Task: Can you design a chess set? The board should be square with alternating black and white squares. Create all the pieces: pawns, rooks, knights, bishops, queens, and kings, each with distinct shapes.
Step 2967:
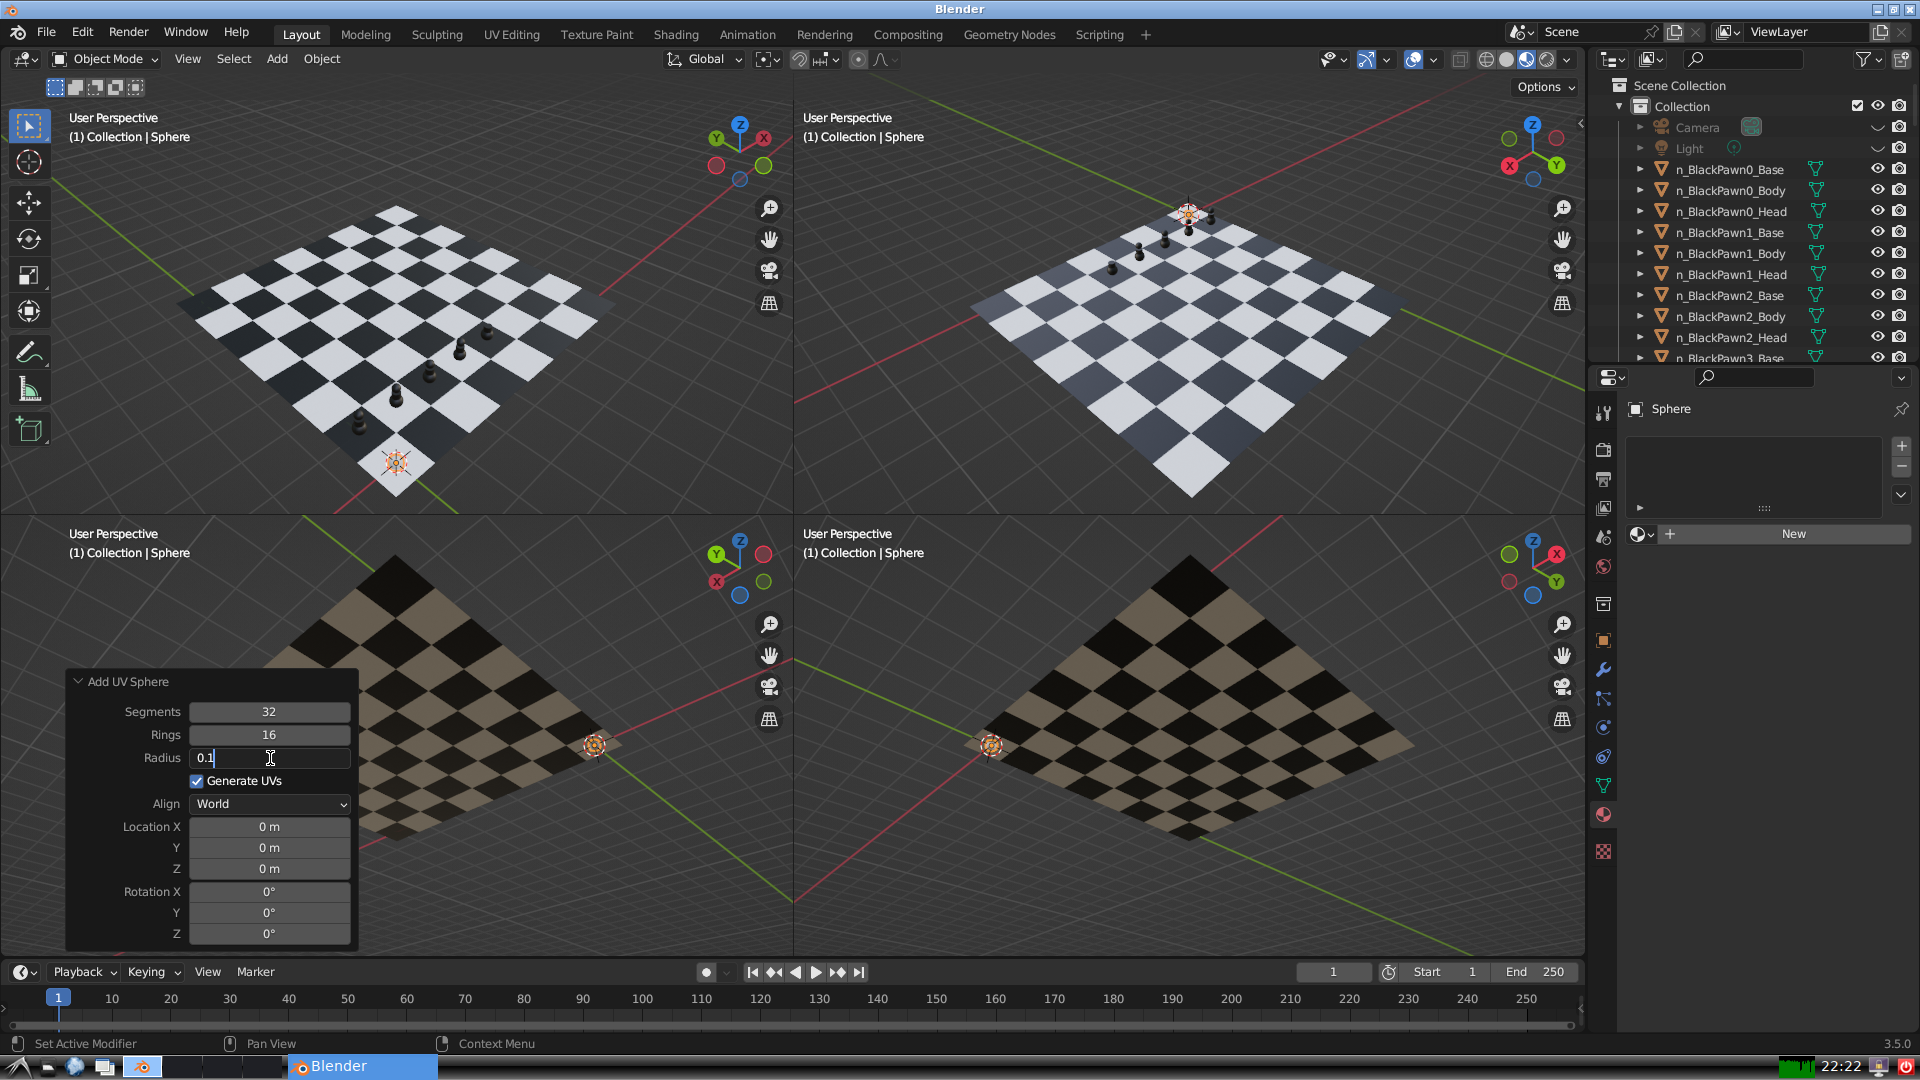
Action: {"key_press": ['Return']}